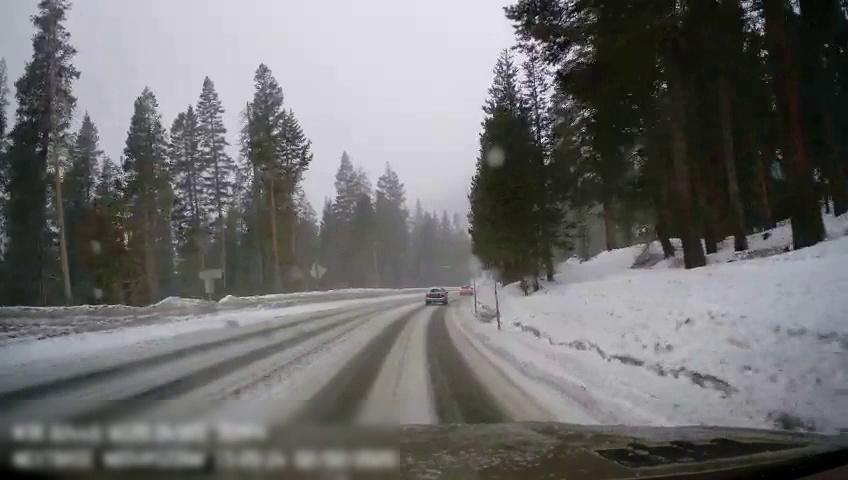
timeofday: Day
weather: Snowy
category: Drivable Space
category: Vehicles | SUV
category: Traffic | Signs
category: Traffic | Signs
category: Traffic | Signs